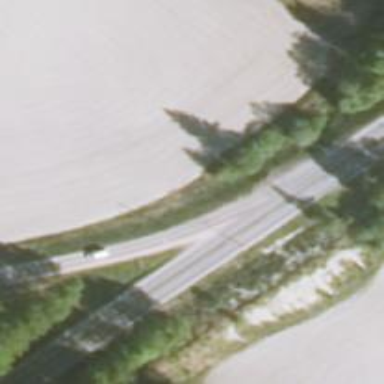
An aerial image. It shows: Trunk link highway.